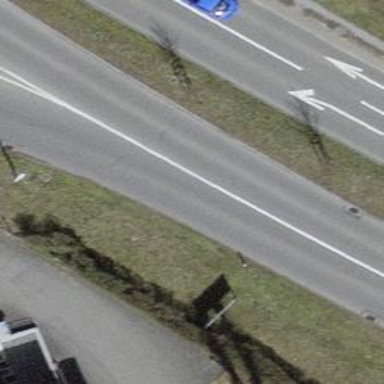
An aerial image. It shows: Secondary road with asphalt surface.